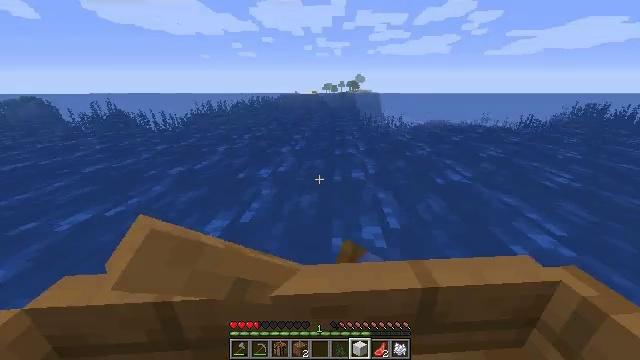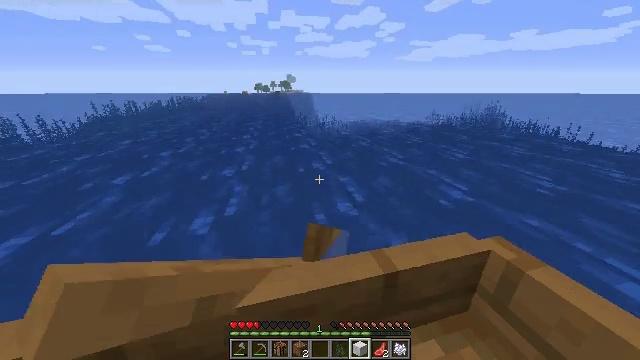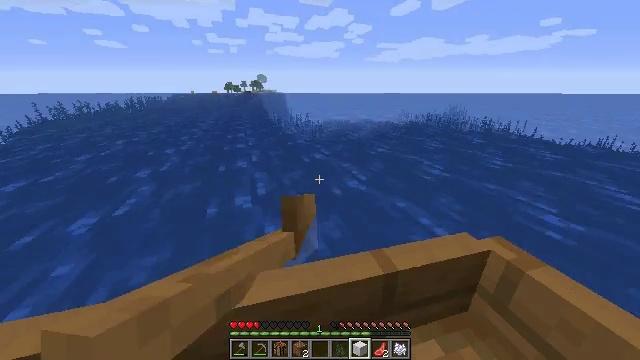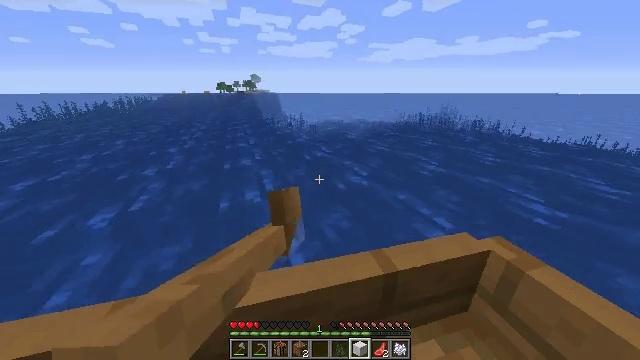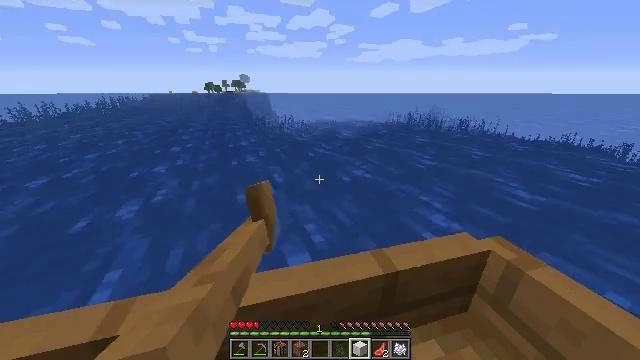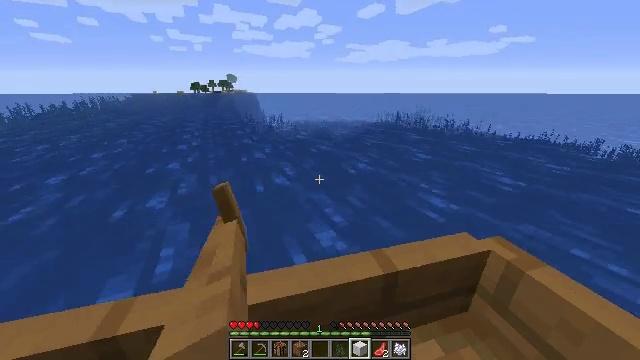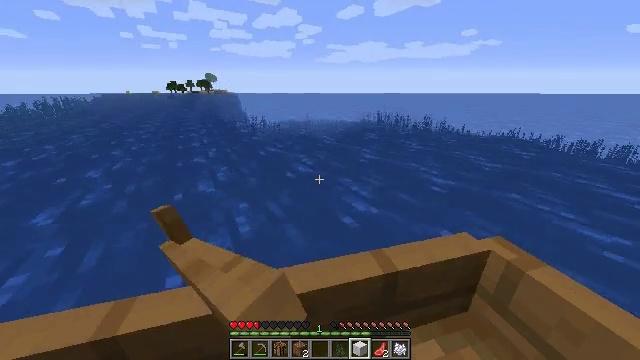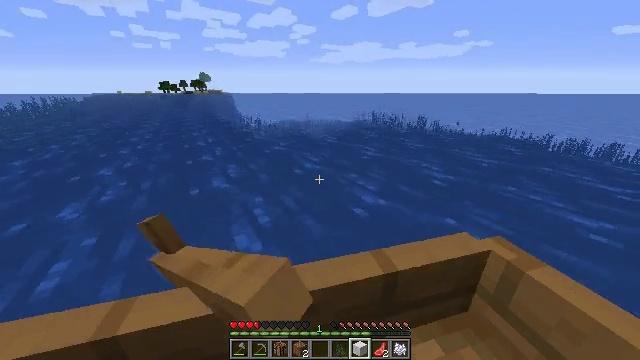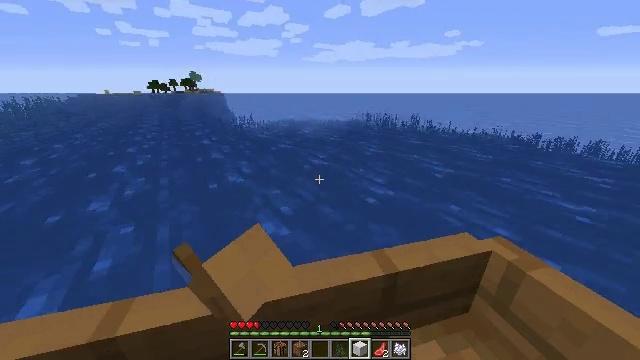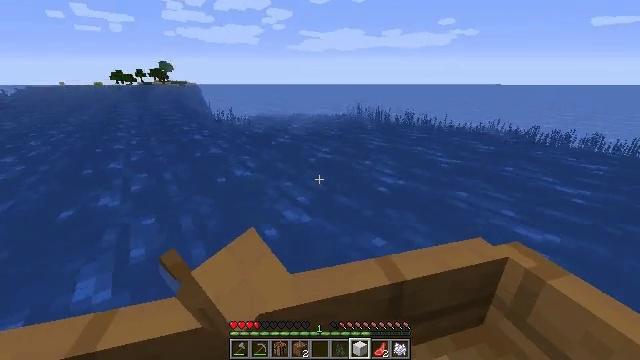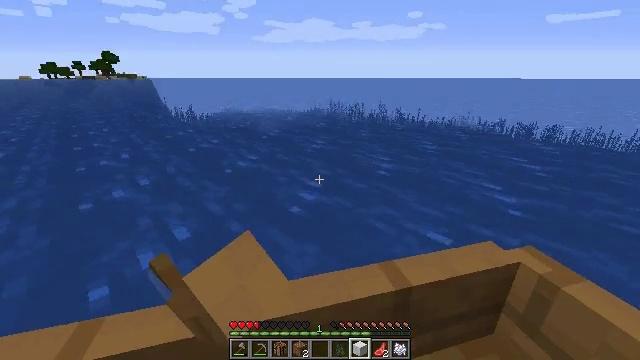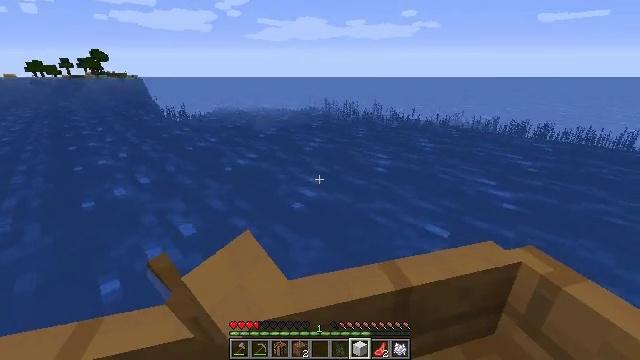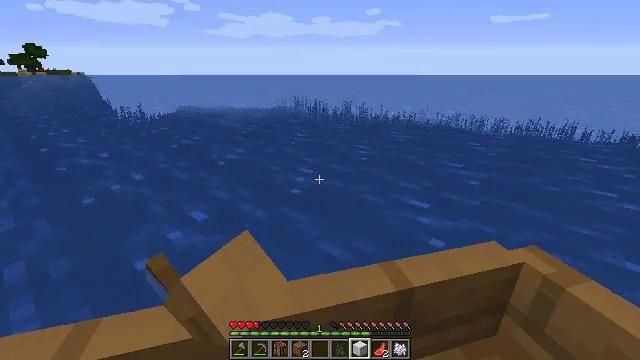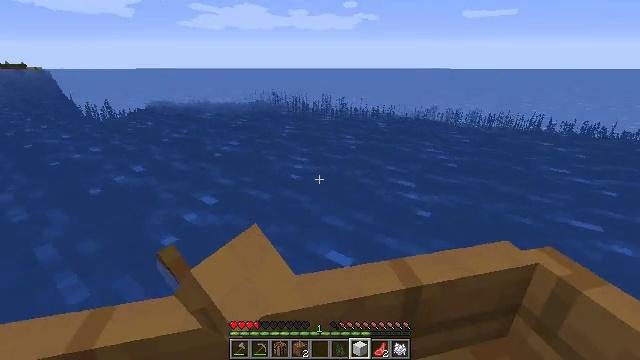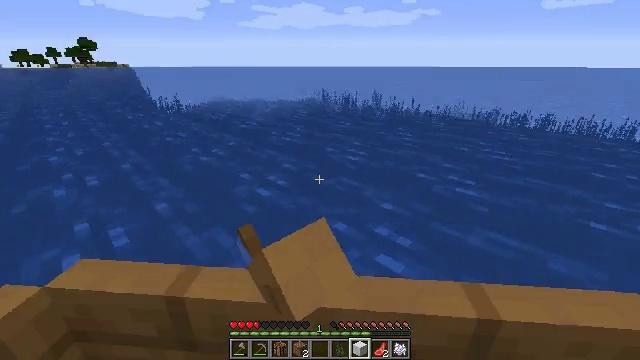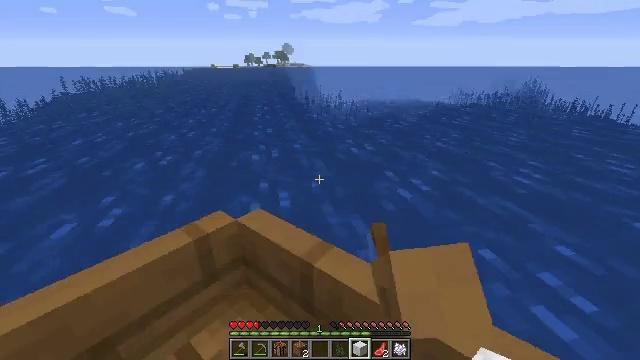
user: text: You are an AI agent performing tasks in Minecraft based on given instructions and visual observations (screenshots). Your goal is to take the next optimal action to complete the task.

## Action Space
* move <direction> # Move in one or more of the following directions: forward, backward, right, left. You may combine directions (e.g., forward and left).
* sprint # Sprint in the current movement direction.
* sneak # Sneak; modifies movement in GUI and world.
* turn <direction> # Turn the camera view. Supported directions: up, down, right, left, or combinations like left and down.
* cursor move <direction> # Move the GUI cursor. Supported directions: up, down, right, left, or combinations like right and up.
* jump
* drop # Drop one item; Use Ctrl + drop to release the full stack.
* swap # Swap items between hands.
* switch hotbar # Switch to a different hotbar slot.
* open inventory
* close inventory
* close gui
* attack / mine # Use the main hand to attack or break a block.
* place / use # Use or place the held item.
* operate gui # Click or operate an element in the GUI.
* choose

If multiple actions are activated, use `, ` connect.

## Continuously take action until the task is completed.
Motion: motion action
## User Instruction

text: Gather the jungle stairs to use elsewhere.
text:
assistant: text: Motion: move forward, turn right
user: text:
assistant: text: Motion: move forward, turn right
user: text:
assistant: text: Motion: move forward
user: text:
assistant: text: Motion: move forward
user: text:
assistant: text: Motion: move forward
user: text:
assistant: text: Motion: move forward
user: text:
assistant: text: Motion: move right
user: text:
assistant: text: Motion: move right
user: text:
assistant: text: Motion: move right
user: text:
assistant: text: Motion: move right
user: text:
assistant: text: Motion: move right
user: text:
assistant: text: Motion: move right
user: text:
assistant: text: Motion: turn left and down
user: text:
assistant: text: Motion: turn left
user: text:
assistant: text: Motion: move forward, turn left
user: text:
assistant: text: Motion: move forward, turn left
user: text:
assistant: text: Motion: move forward, turn left and up
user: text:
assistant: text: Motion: move forward, turn left and up
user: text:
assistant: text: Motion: move forward and move left, turn left and up
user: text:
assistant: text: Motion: move forward and move left, turn left
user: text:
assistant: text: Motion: move forward and move left, turn left and up
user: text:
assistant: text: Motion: move forward and move left, turn left
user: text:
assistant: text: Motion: move forward and move left
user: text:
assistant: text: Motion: move forward and move left
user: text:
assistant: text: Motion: move forward and move left
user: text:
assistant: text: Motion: move forward and move left
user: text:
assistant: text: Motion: move forward and move left
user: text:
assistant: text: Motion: move forward and move left
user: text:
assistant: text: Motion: move forward and move left
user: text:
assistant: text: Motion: move forward and move left, turn down